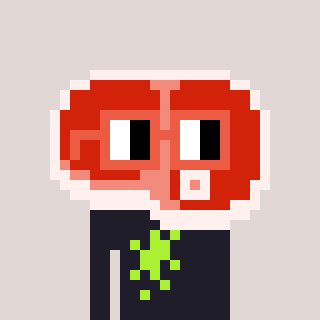
a pixel art character with square orange glasses, a steak-shaped head and a grayscale-colored body on a warm background